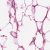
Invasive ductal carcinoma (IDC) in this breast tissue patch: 0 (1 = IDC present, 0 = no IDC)